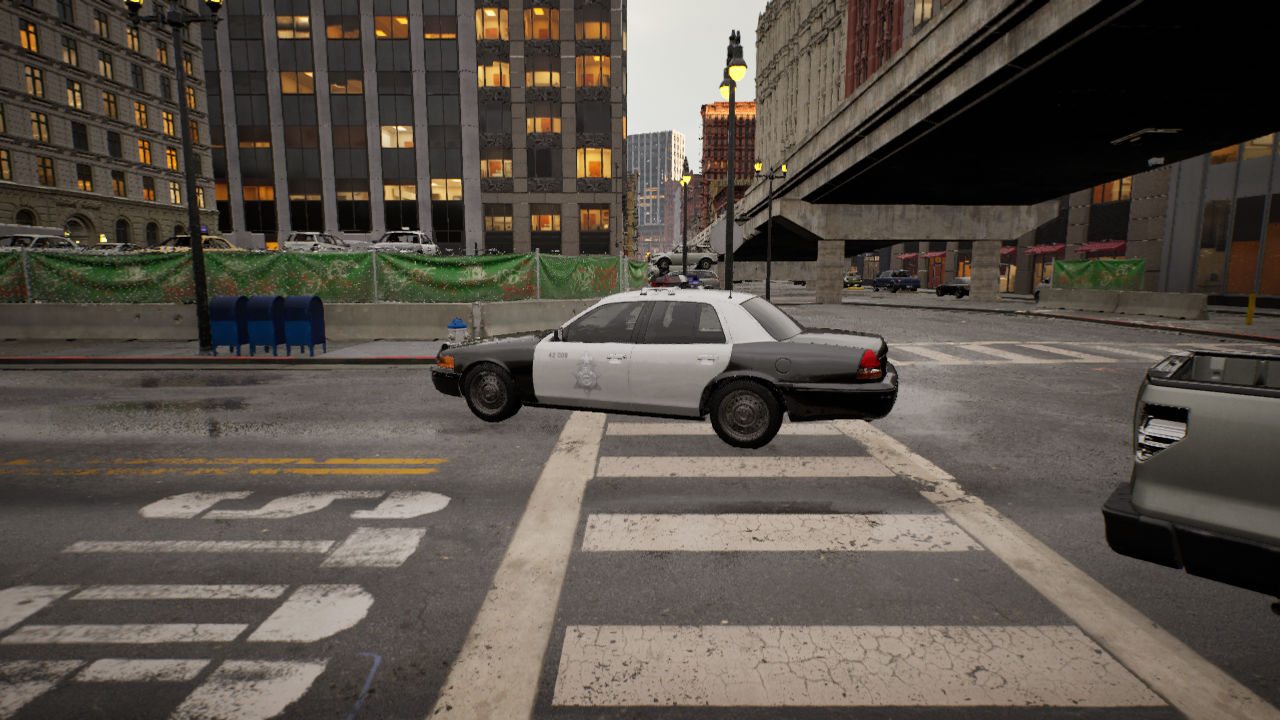
Venue: intersection
Lighting: golden hour
Vehicle rig: sedan